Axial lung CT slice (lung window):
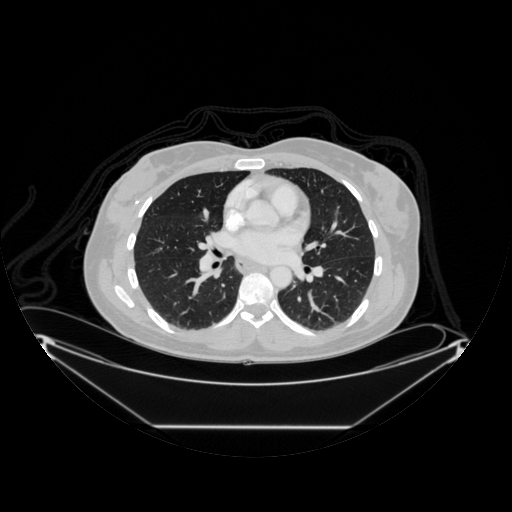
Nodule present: no